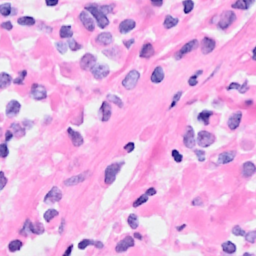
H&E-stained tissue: Breast